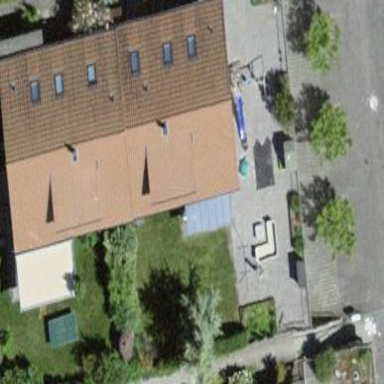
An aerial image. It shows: Gabled roof on residential building.